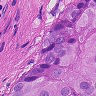
Metastatic tissue present: yes